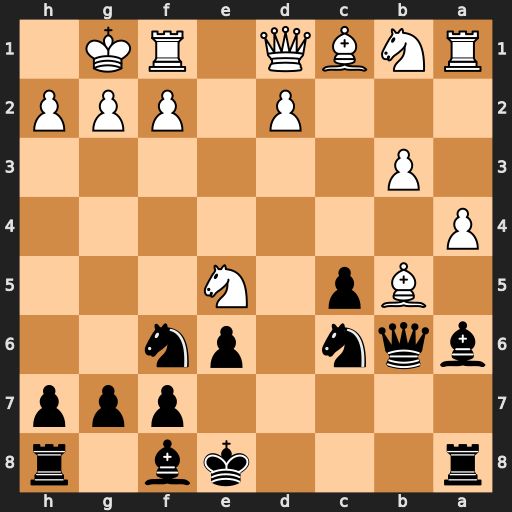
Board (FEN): r3kb1r/5ppp/bqn1pn2/1Bp1N3/P7/1P6/3P1PPP/RNBQ1RK1
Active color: b
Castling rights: kq
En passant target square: -
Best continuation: Bxb5 axb5 Rxa1